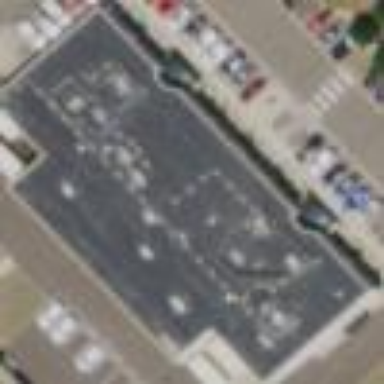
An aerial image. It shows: Commercial building.